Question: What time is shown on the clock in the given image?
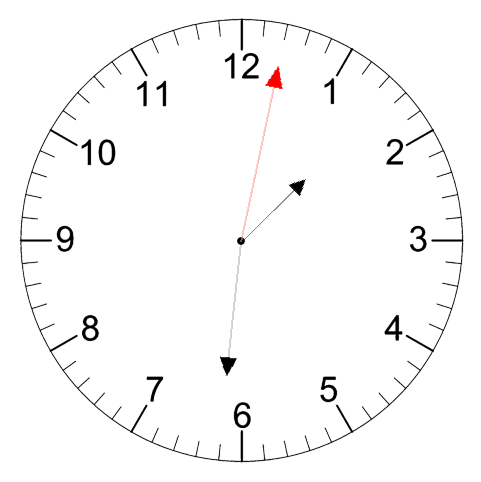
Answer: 01:31:02